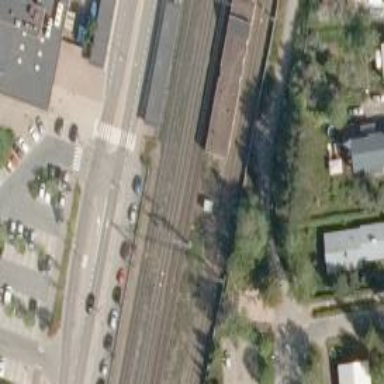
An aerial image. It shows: Railway signal.